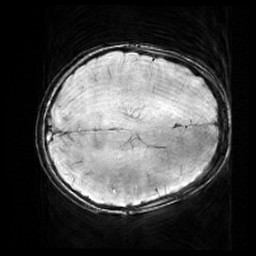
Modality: SWI
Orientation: axial
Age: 10
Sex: female
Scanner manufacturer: siemens
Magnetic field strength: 3 T
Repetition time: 0.027 s
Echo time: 0.02 s